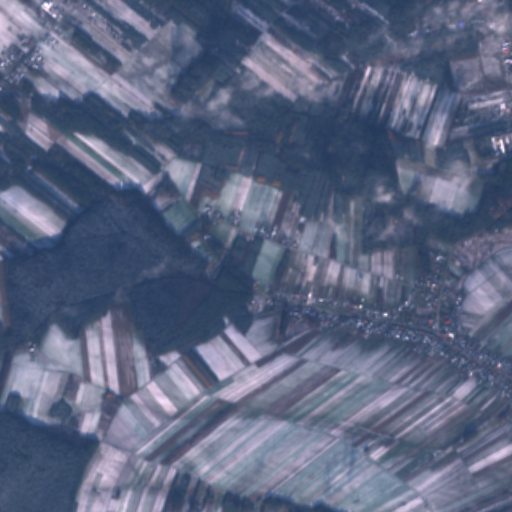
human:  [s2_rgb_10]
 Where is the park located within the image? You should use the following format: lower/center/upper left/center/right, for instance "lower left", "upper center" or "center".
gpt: The park is located in the center right of the image.
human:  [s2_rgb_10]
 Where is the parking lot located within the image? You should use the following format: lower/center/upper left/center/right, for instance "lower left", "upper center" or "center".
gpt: The parking lot is located in the upper left of the image.
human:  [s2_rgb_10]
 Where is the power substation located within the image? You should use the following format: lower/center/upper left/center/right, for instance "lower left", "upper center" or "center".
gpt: The power substation is located in the upper right of the image.
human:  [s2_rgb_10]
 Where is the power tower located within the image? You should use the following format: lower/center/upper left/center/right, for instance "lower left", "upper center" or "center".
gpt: The power tower is located in the upper right of the image.
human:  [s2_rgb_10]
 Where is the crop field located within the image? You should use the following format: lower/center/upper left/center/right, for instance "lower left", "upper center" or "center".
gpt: There is no crop field in the image.